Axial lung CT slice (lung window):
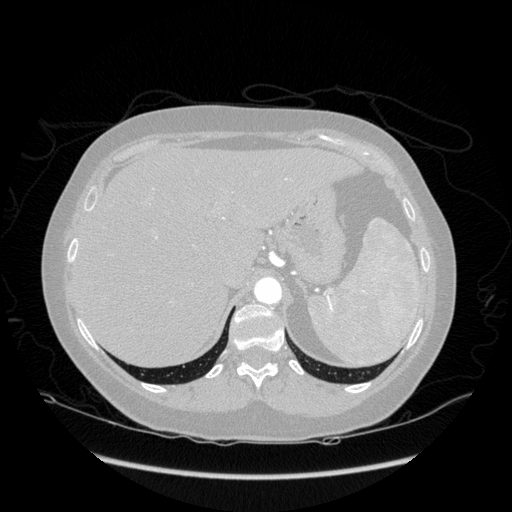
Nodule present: no